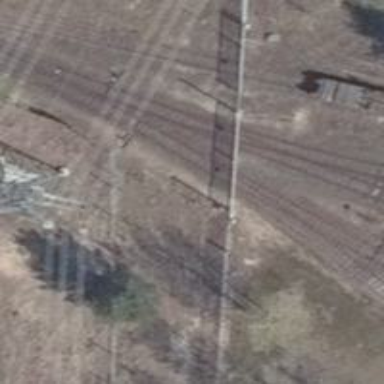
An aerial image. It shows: Rail spur service.